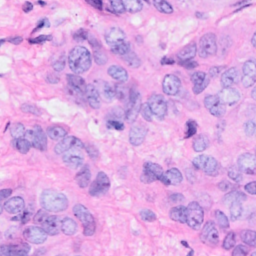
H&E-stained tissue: Breast